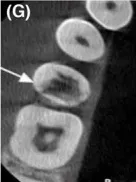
CBCT, axial view.
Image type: radiology (ct)